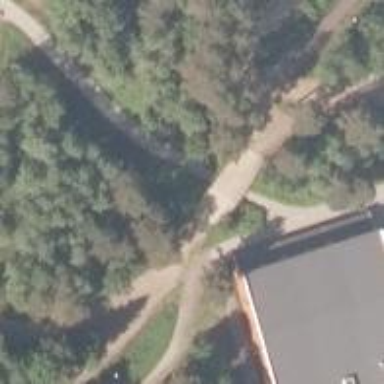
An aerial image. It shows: Path on bridge designed for Nordic skiing. The skiing track supports both classic and skating techniques.